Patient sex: F
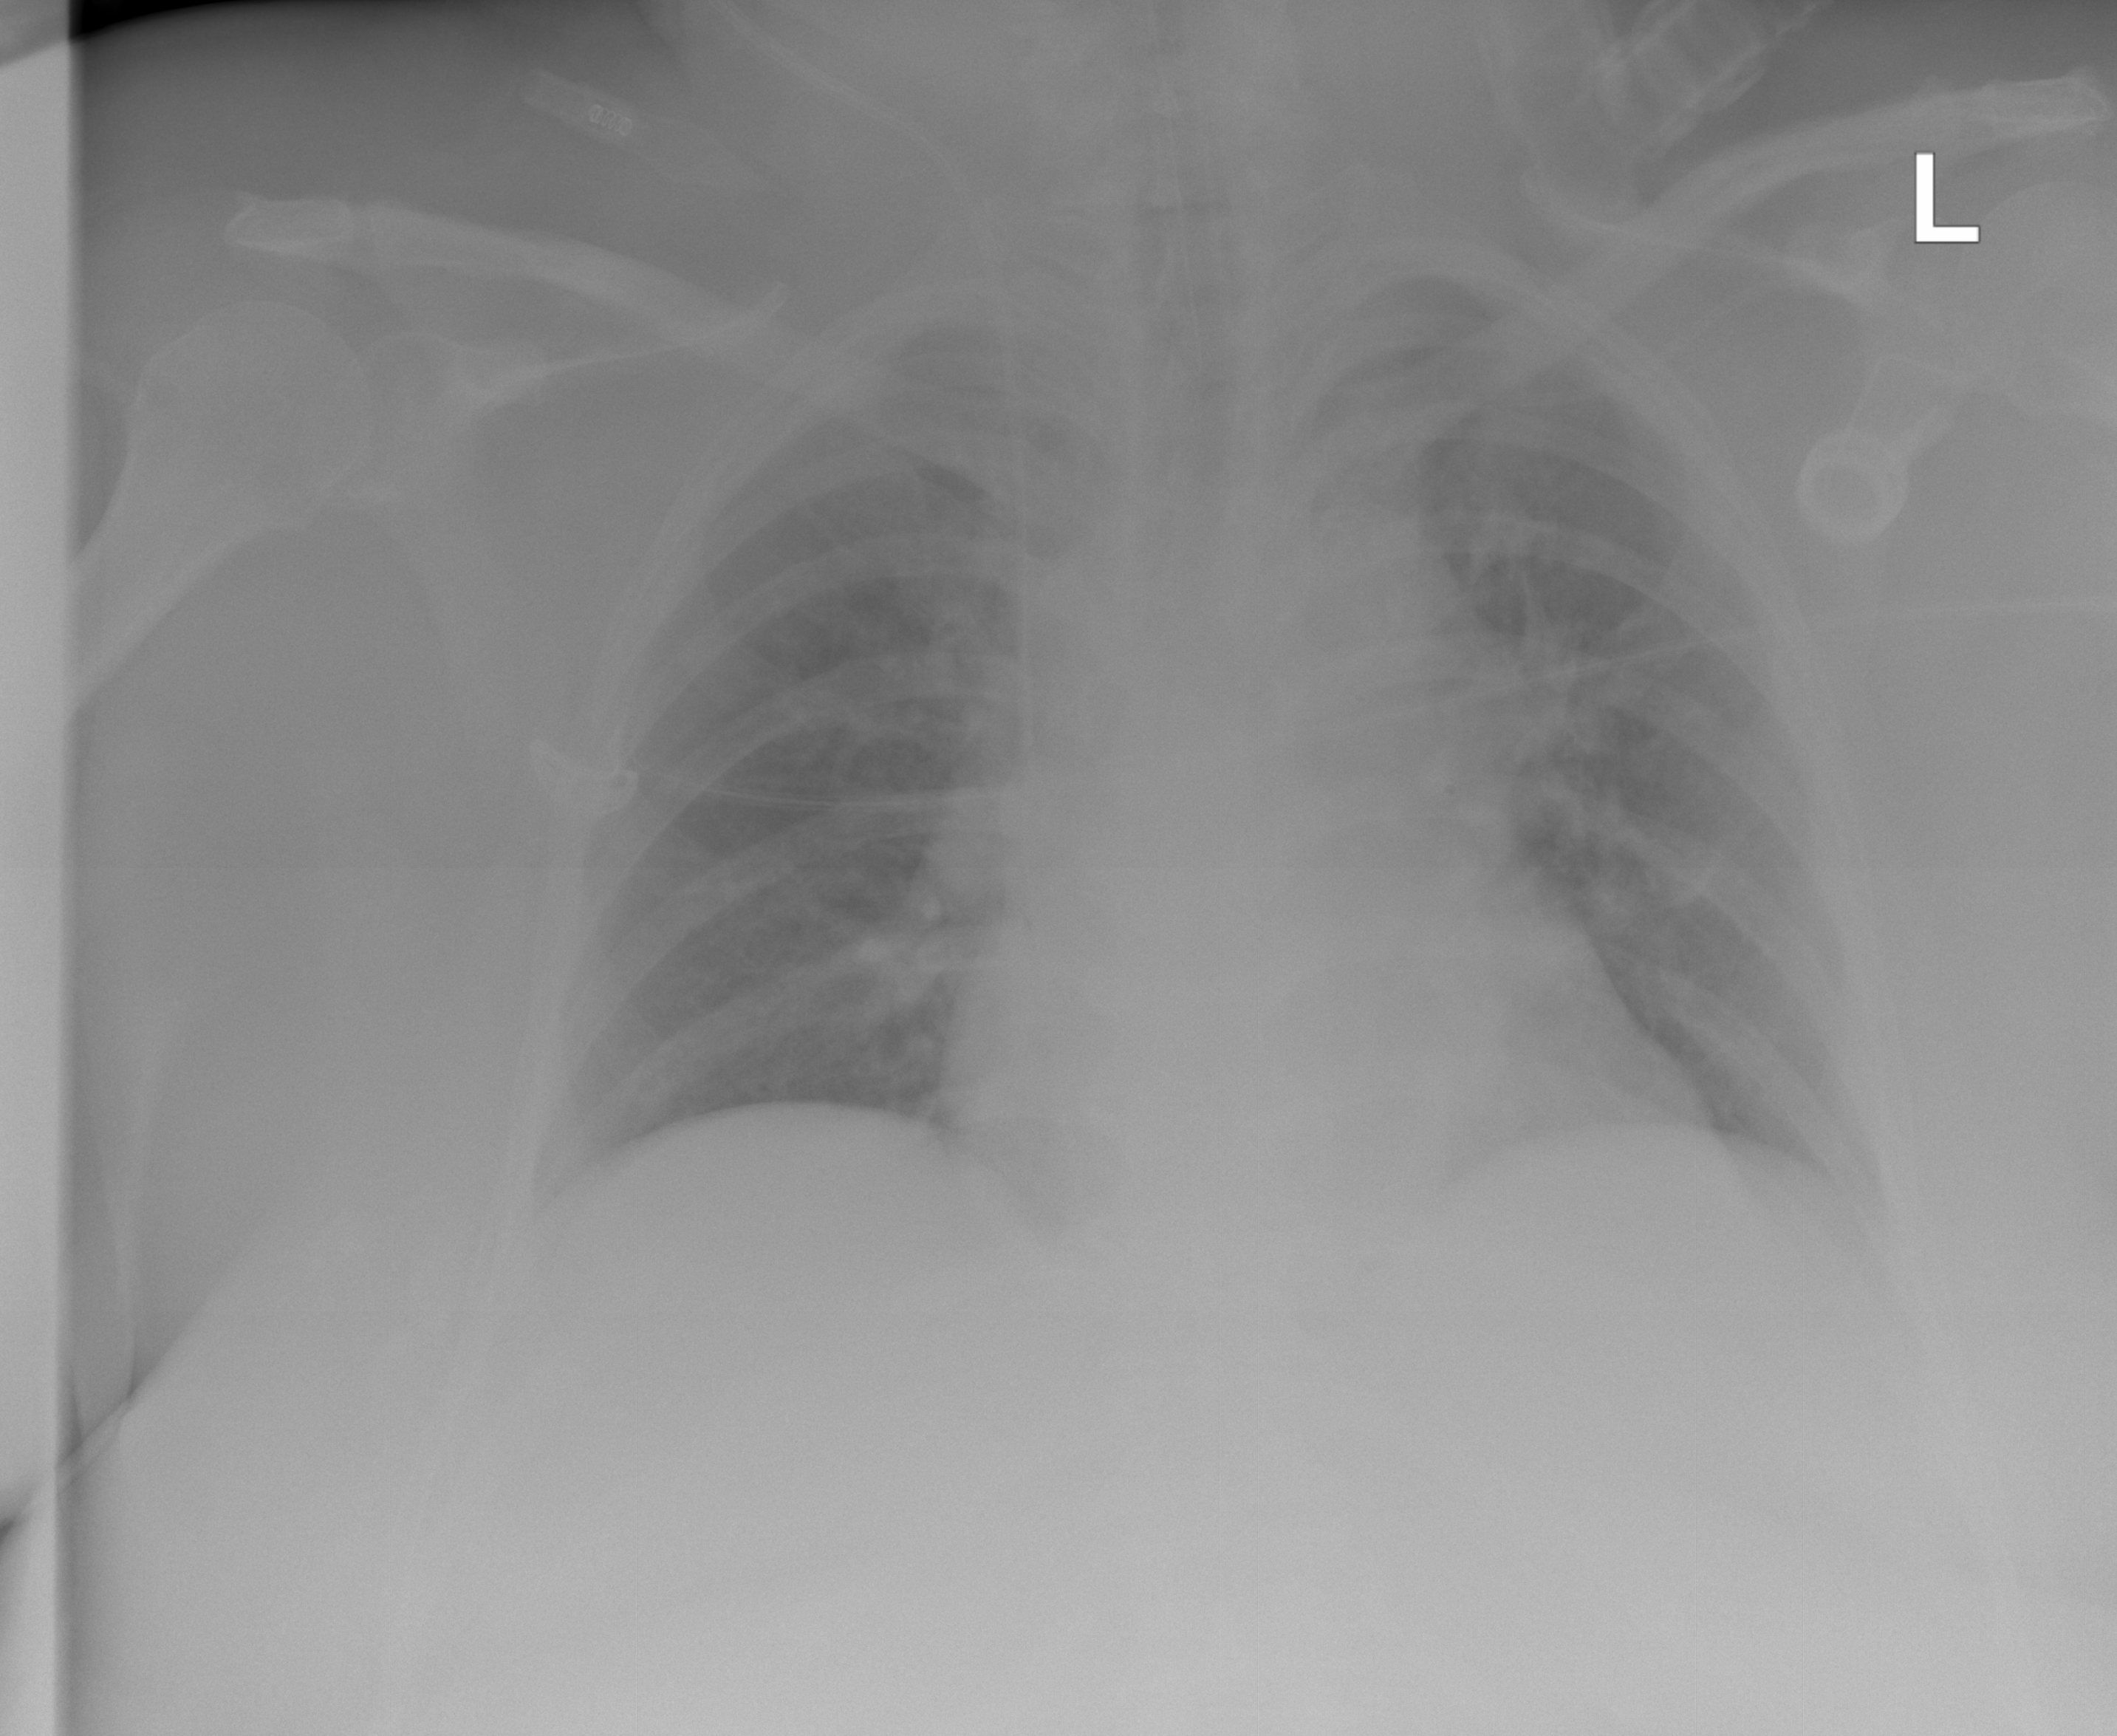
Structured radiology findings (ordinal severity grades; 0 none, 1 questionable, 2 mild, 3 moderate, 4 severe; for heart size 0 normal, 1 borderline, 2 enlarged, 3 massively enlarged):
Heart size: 2
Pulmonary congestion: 1
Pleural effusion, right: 0
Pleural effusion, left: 0
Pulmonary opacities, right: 0
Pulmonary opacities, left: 0
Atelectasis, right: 1
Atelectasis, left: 1